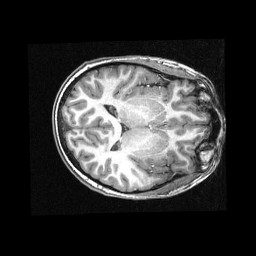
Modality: T1w
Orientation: axial
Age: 13
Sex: female
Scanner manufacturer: siemens
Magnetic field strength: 3 T
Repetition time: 2.3 s
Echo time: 0.00336 s